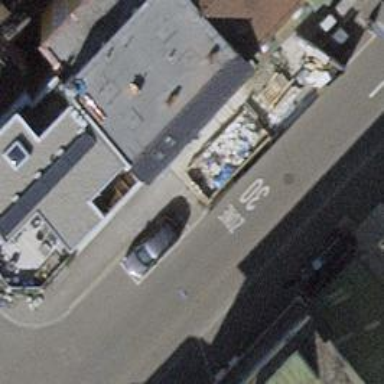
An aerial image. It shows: Parking lane area.